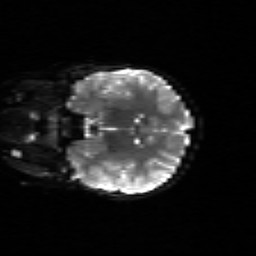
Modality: sbref
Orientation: coronal
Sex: male
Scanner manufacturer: siemens
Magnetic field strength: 3 T
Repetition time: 5 s
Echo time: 0.071 s